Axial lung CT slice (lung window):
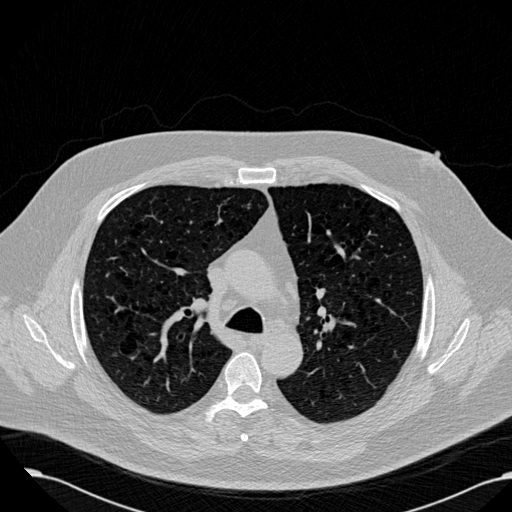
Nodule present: no